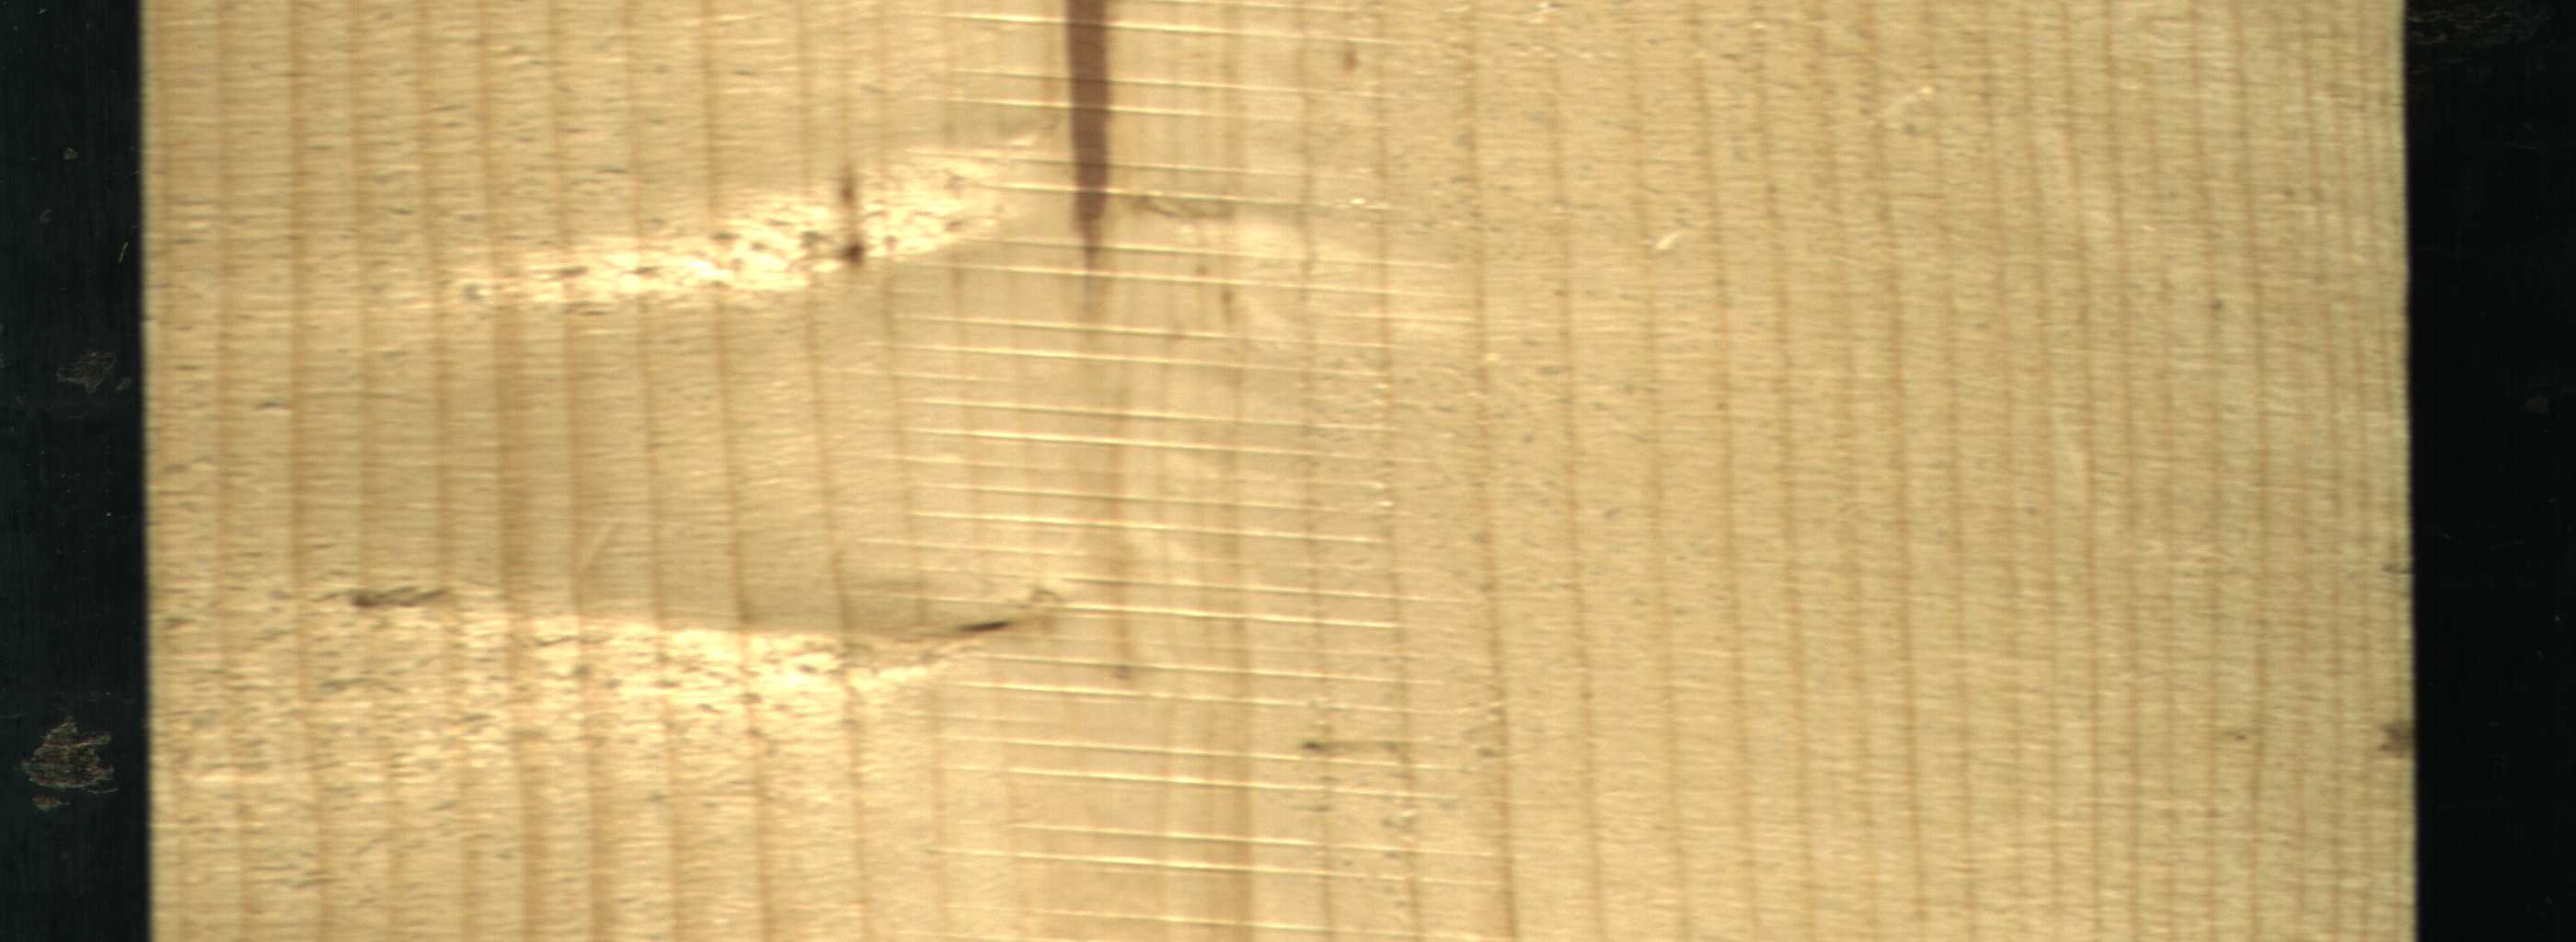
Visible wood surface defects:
Marrow
Live_Knot